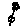
Label: flower